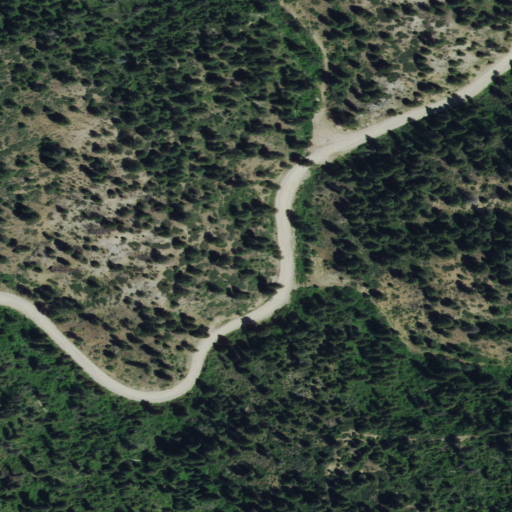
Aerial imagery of valley in Idaho named North Deadman Gulch containing evergreen forest, shrub, open development, low intensity development, and medium intensity development